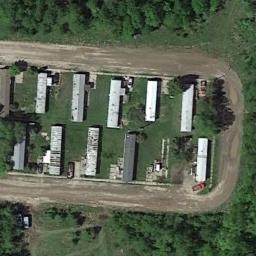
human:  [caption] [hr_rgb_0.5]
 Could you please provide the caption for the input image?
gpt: Many trees are in the mobile home park .

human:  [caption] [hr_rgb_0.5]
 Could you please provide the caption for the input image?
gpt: The mobile home park is on the grass next to some trees and road .

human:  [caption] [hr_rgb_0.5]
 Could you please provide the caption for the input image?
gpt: The roof of most mobile homes is white .

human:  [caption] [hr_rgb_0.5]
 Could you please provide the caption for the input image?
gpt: The mobile home park has some mobile homes arranged in lines on the grass and a road goes through the mobile home park .

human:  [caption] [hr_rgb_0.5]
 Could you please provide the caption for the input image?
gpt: There are some buildings on a green meadow in the mobile home park .